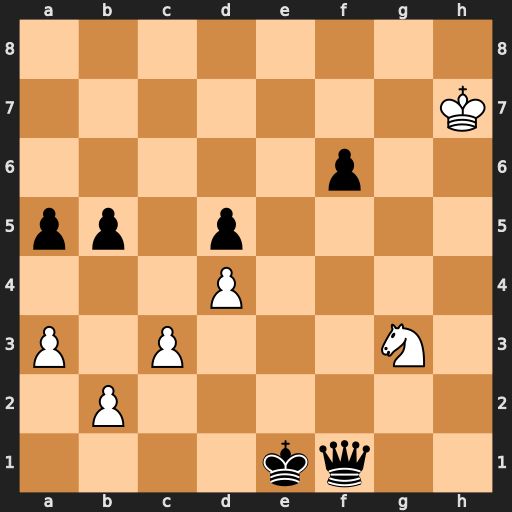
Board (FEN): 8/7K/5p2/pp1p4/3P4/P1P3N1/1P6/4kq2
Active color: w
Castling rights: -
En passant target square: -
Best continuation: Nxf1 Kxf1 Kg6